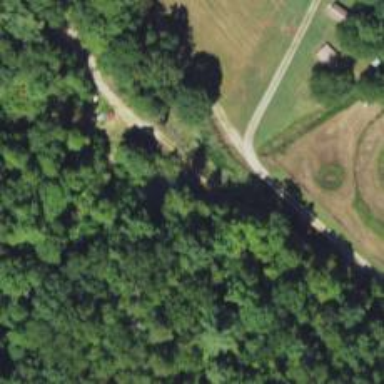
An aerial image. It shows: Culvert tunnel.